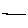
Label: line